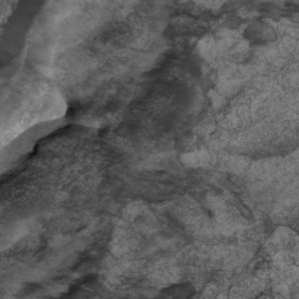
Label: non_frost